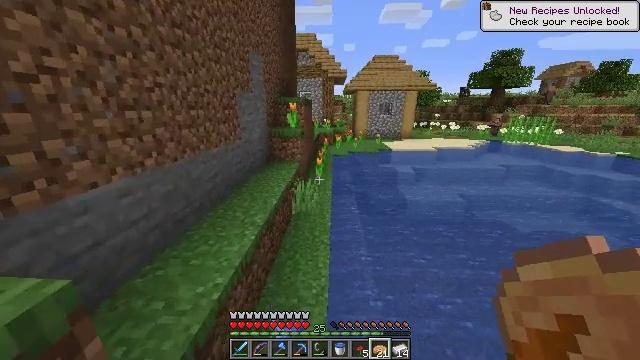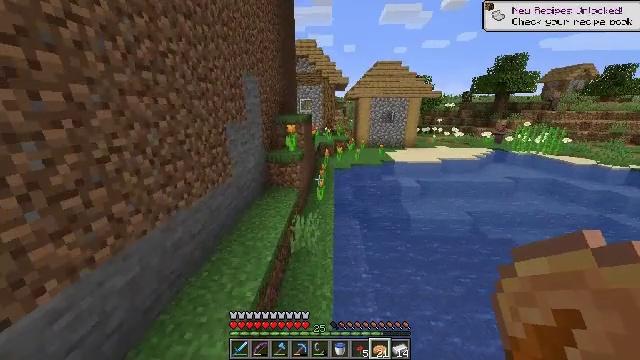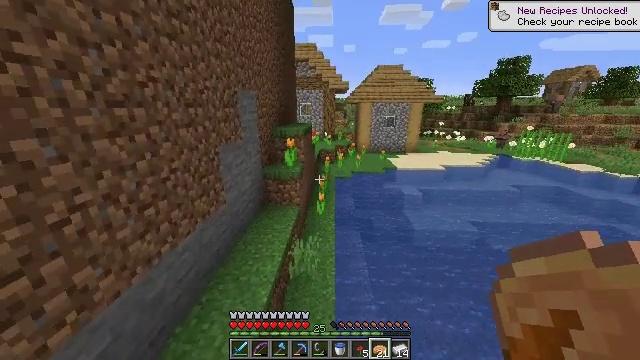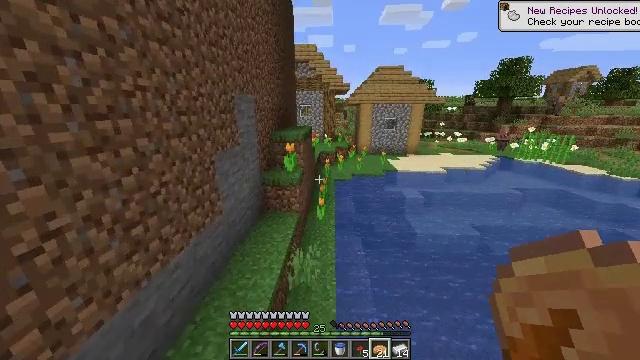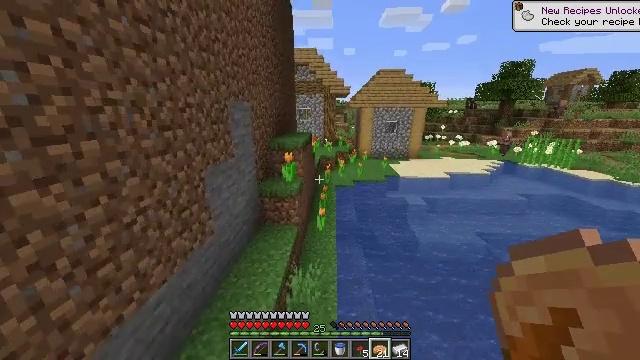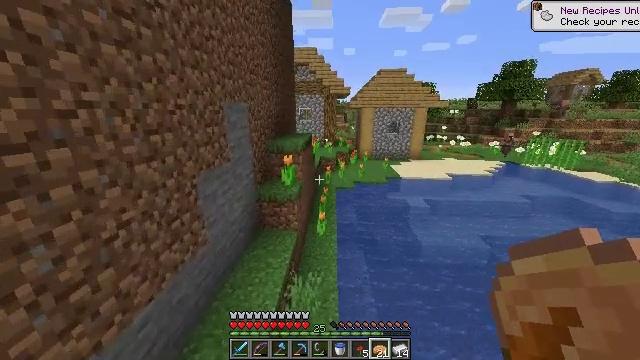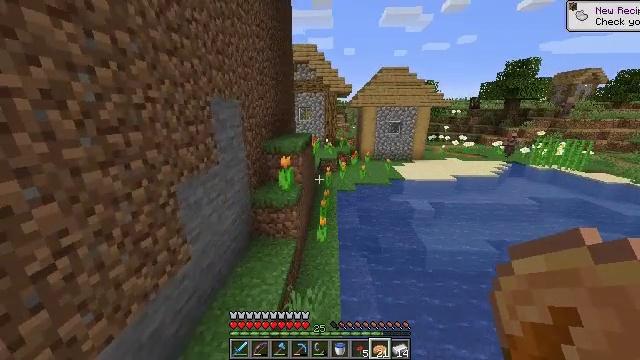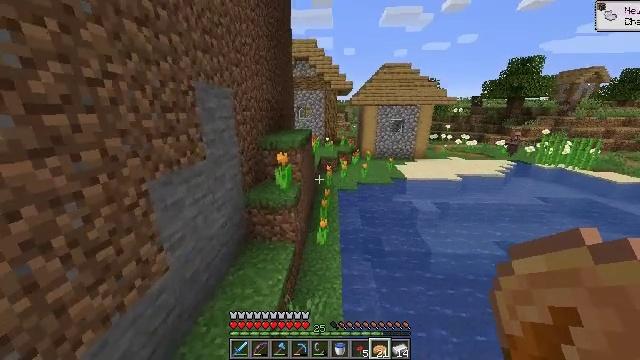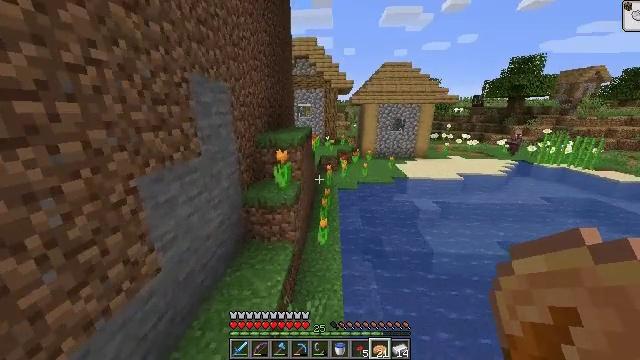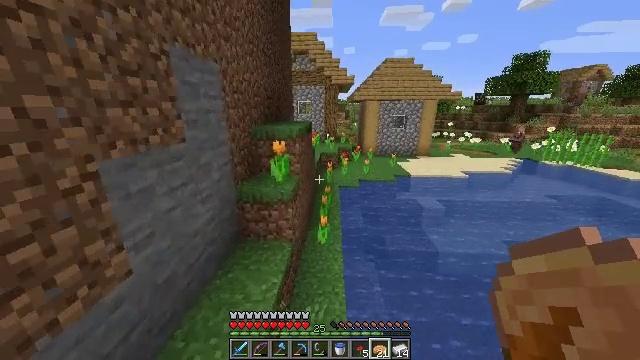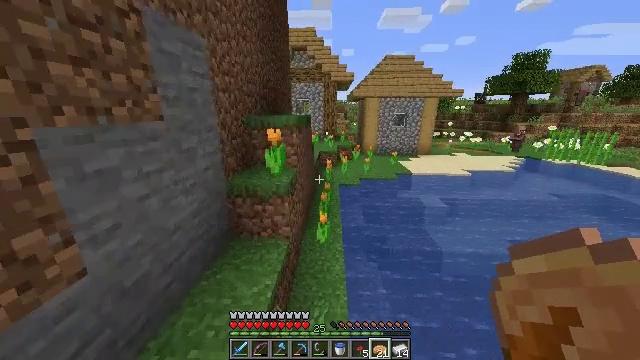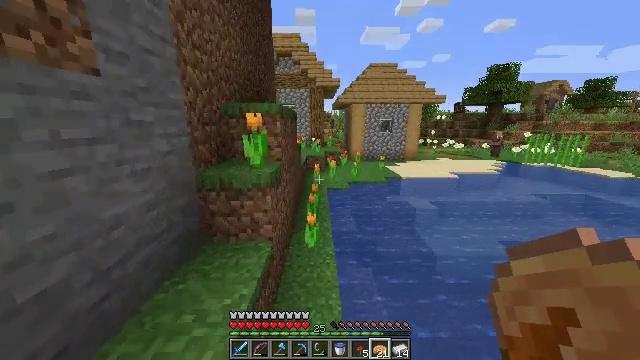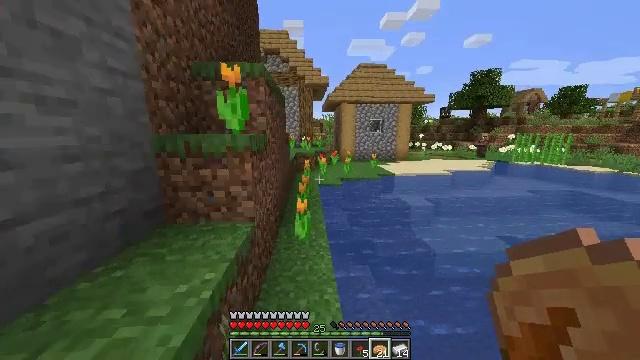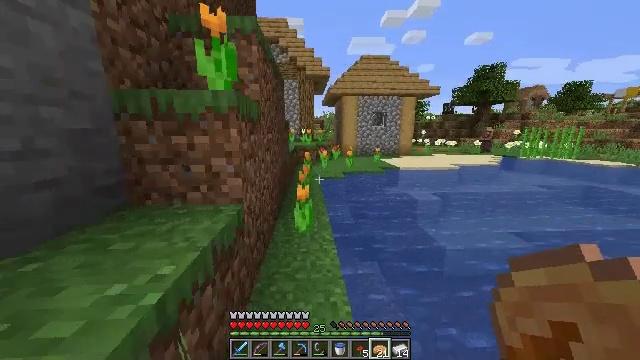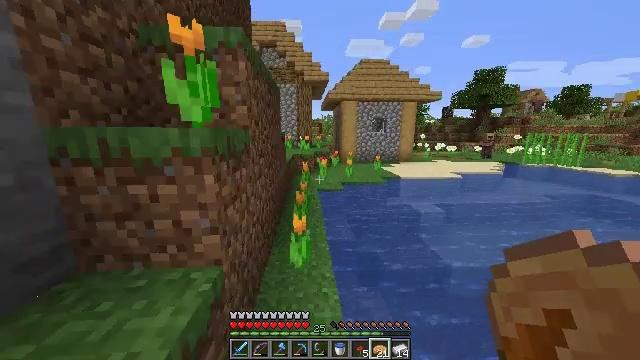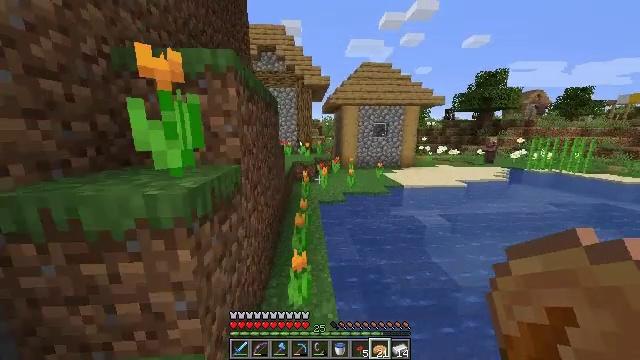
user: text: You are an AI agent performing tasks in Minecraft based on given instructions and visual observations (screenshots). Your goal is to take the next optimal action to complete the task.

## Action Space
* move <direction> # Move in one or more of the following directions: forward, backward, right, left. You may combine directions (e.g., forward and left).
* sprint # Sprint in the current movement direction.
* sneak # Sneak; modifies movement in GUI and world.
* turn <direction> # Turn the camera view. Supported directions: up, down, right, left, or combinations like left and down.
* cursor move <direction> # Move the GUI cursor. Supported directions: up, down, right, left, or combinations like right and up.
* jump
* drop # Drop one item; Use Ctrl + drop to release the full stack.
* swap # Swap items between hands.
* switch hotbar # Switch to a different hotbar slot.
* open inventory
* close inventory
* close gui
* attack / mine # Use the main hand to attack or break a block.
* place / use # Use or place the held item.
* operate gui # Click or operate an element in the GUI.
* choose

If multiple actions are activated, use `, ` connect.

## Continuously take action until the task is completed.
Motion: motion action
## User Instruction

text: Mine the sugar cane near rivers.
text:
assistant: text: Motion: move forward, sprint, jump
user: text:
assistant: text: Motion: move forward, sprint, jump
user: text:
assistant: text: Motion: move forward, sprint, jump
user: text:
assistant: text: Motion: move forward, sprint, jump
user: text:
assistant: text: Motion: move forward, sprint, jump
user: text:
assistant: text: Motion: move forward, jump
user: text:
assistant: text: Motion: move forward, jump
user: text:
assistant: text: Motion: move forward, jump
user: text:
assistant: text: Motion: move forward, jump
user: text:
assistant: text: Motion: move forward, jump
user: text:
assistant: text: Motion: move forward, turn right and up, jump
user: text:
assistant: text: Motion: move forward, turn right and up, jump
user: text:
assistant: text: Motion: move forward, jump
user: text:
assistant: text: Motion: move forward, jump
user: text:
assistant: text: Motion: move forward, jump
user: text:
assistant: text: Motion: move forward, jump, switch to hotbar 1
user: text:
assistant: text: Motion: move forward, jump, switch to hotbar 1
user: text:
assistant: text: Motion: move forward, jump, switch to hotbar 1
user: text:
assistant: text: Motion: move forward, turn left, jump
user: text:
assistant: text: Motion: move forward, jump
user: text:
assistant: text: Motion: move forward, jump
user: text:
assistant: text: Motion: move forward, jump
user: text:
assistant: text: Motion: move forward, sprint, jump
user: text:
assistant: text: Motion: move forward, sprint, turn right, jump
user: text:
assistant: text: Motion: move forward, sprint, jump
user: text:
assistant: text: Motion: move forward, sprint, jump
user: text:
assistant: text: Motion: move forward, sprint, jump
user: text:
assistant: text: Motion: move forward, sprint, turn right, jump
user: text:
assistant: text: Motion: move forward, sprint, turn right and up, jump
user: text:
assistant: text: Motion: move forward, sprint, turn right and up, jump